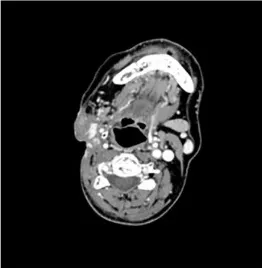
The serial CT images of the patient before and after treatment with radiotherapy and tislelizumab immunotherapy. (E) CT image of the right neck lymph node in July 2022.
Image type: radiology (ct)